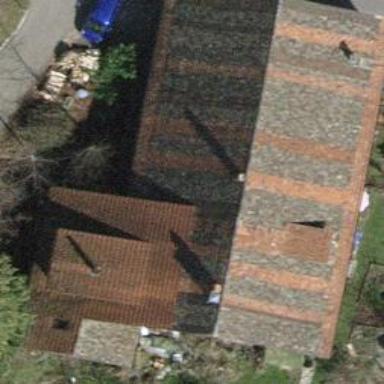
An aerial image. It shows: Detached building.